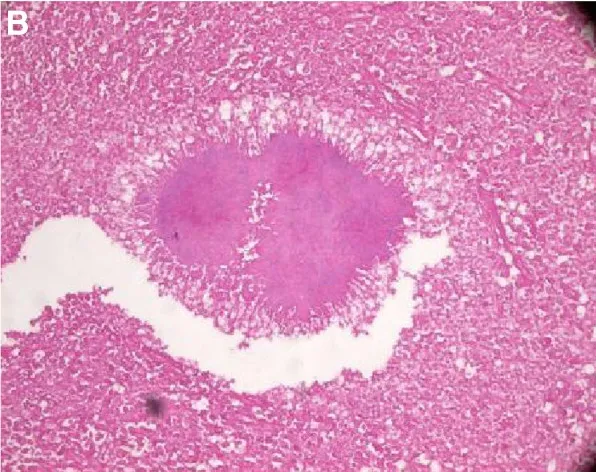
Pathological section demonstrating the characteristic sulfur granules. (B) Bacterial colonies of Actinomyces tested positive for periodic acid-Schiff with the Splendore-Hoeppli reaction at the periphery and outer zone of the inflammatory cells (x200).
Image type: pathology (pas)